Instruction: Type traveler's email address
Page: traveler
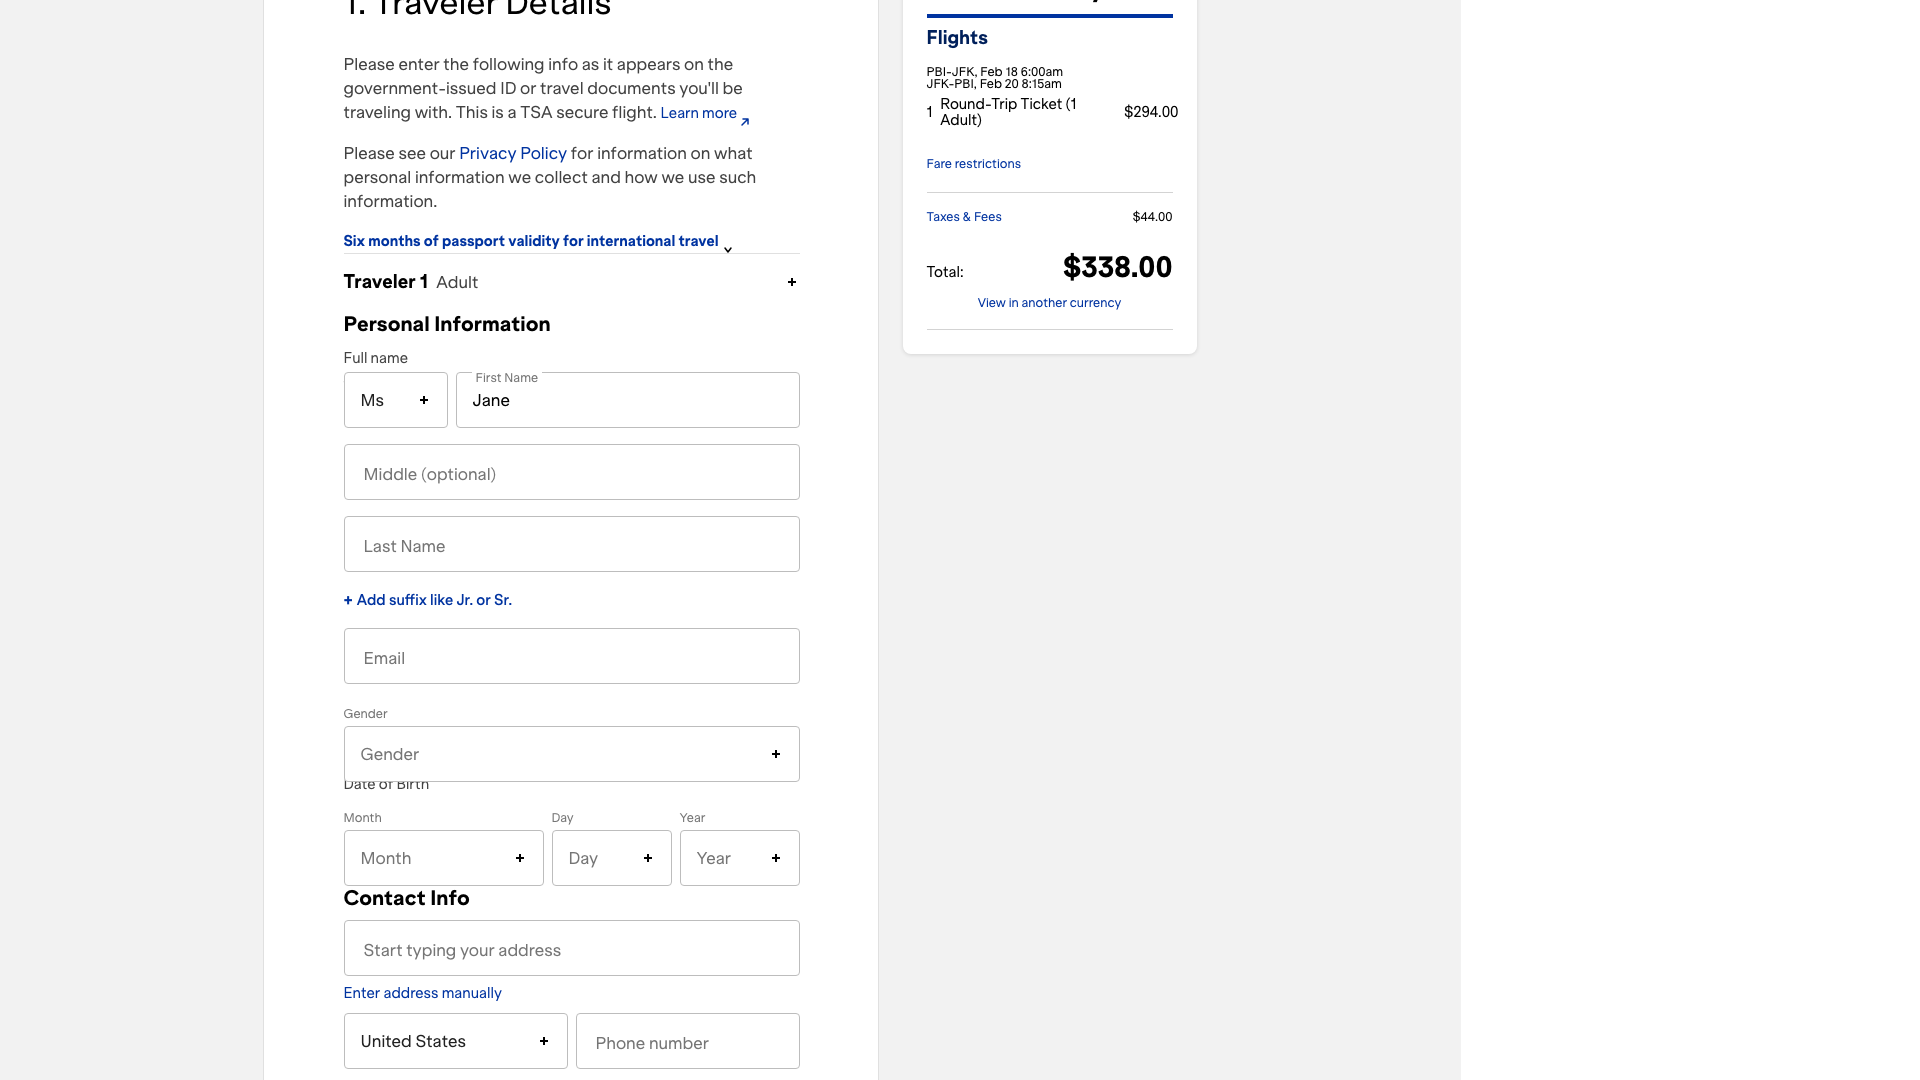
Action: type